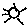
Label: sun